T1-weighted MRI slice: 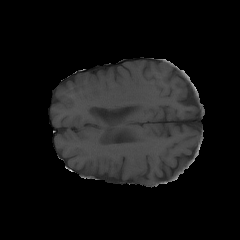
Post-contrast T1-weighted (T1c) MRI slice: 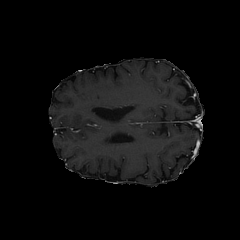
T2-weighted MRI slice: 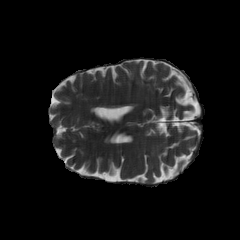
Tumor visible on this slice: yes